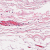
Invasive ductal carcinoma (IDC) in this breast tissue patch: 0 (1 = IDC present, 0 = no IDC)